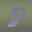
Label: 8